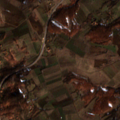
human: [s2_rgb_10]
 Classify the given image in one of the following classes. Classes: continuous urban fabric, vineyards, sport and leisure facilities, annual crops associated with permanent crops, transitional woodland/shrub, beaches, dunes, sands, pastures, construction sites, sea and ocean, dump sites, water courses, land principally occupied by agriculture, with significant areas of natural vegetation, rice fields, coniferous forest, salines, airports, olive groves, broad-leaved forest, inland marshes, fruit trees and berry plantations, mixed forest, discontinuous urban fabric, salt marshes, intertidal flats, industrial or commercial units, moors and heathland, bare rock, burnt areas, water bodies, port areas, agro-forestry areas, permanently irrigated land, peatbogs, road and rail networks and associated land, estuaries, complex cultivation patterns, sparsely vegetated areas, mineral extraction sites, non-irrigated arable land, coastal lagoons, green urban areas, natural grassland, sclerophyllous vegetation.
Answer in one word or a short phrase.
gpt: non-irrigated arable land, land principally occupied by agriculture, with significant areas of natural vegetation